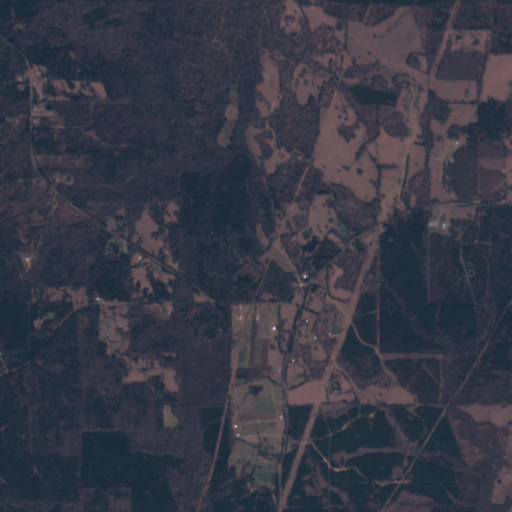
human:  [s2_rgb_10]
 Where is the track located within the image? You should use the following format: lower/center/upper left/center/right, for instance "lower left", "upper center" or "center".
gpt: There is no track in the image.